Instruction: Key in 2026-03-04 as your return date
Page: home
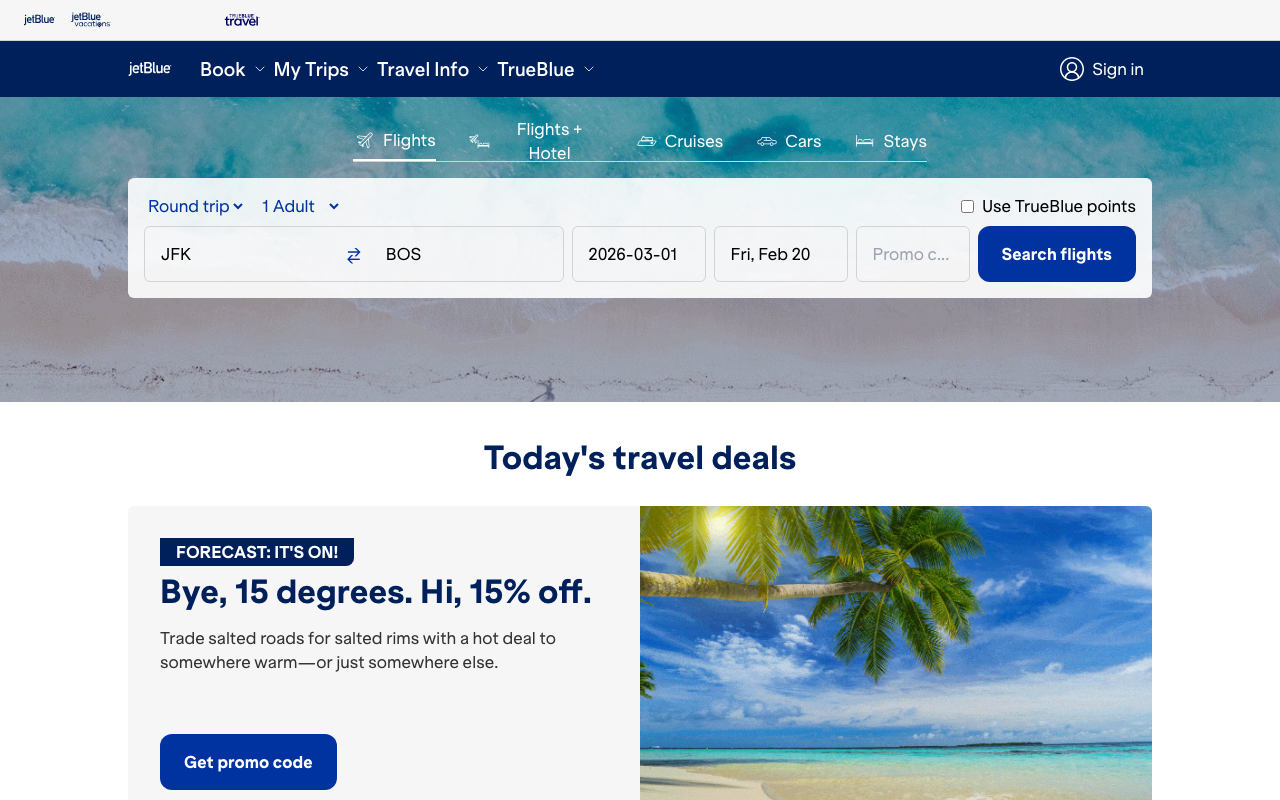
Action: type